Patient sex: F
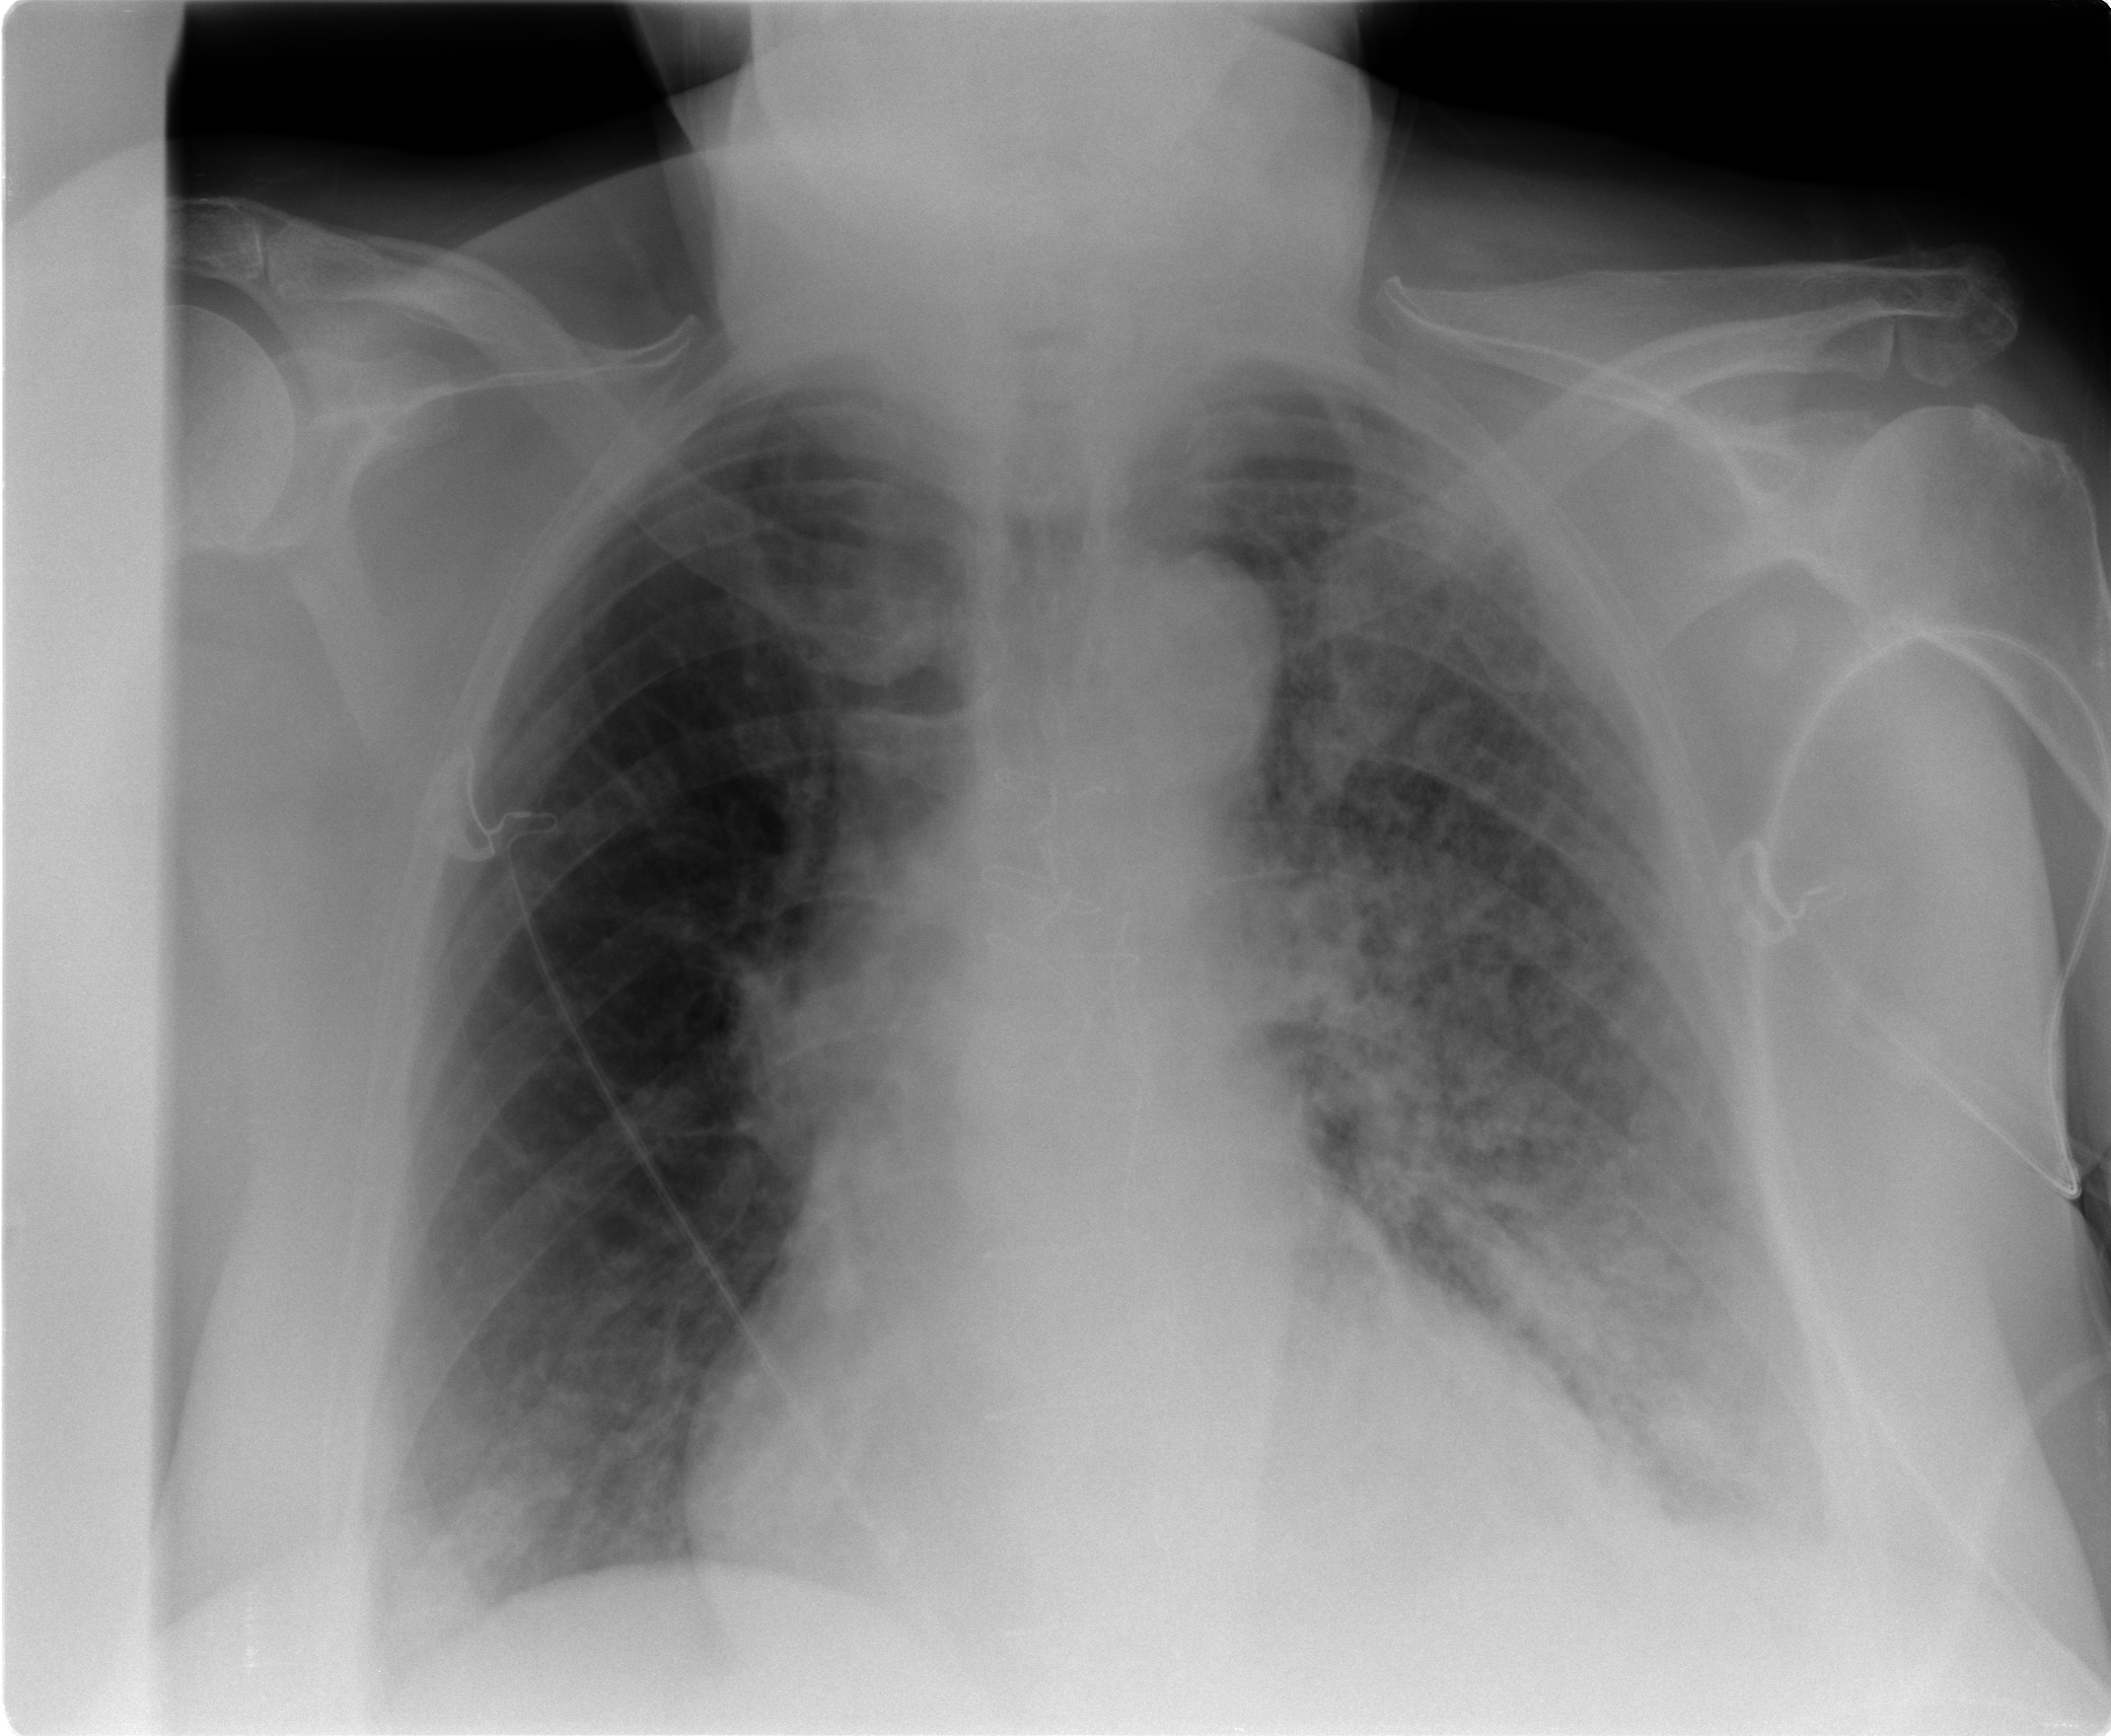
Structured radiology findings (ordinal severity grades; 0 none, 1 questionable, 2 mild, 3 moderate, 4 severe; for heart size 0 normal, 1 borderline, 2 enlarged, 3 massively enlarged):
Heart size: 2
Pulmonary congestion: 2
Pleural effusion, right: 0
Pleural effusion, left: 2
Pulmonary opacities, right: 0
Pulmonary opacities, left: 2
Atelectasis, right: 0
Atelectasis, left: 2